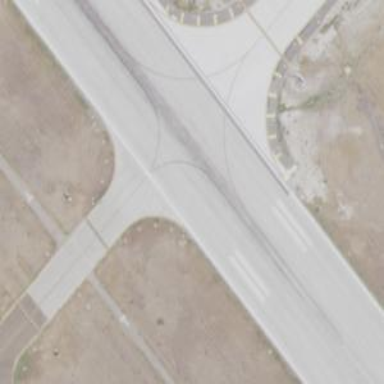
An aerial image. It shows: Image of taxiway at airport.